Question: Count the number of objects in the diagram.
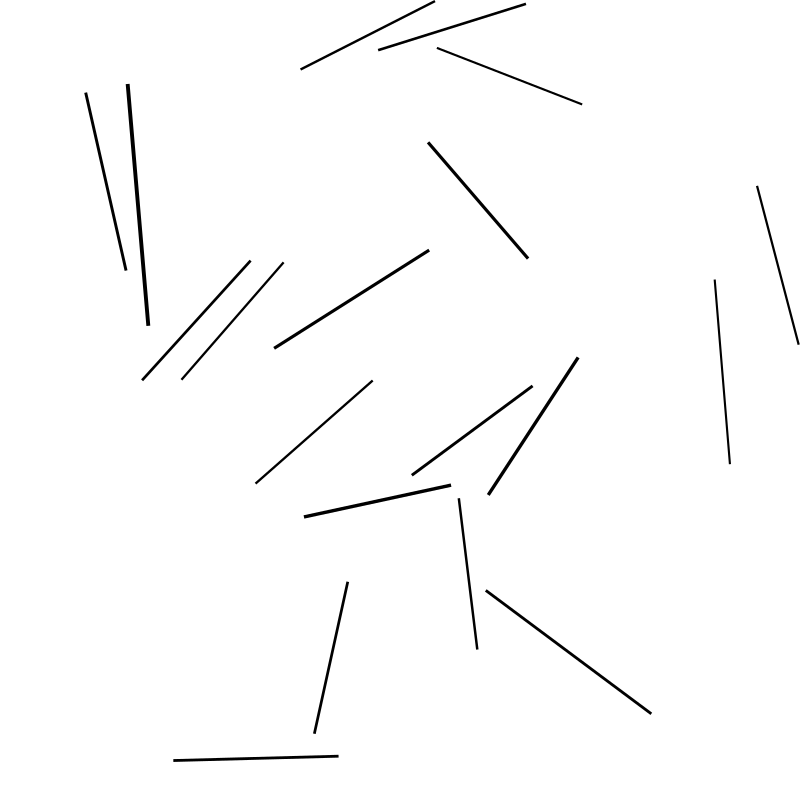
Answer: 19